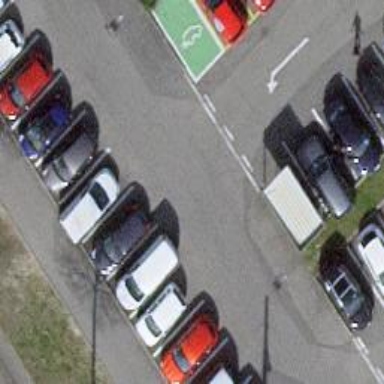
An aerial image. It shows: Road serving as parking aisle.